Aerial crown-view tile of a tropical tree (Barro Colorado Island, Panama), acquired 20250715:
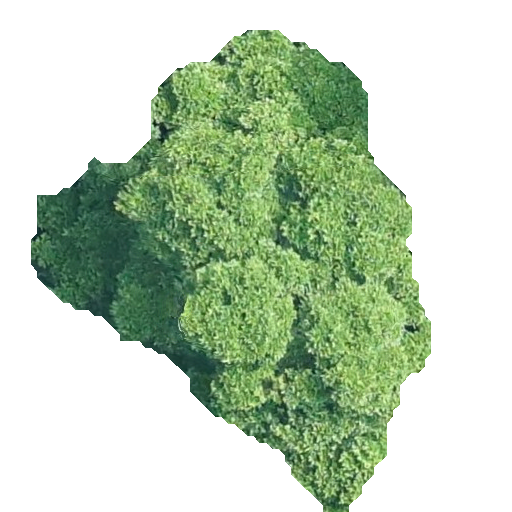
Species: Genipa americana
GBIF accepted scientific name: Genipa americana
Crown area: 165.091 m²